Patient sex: F
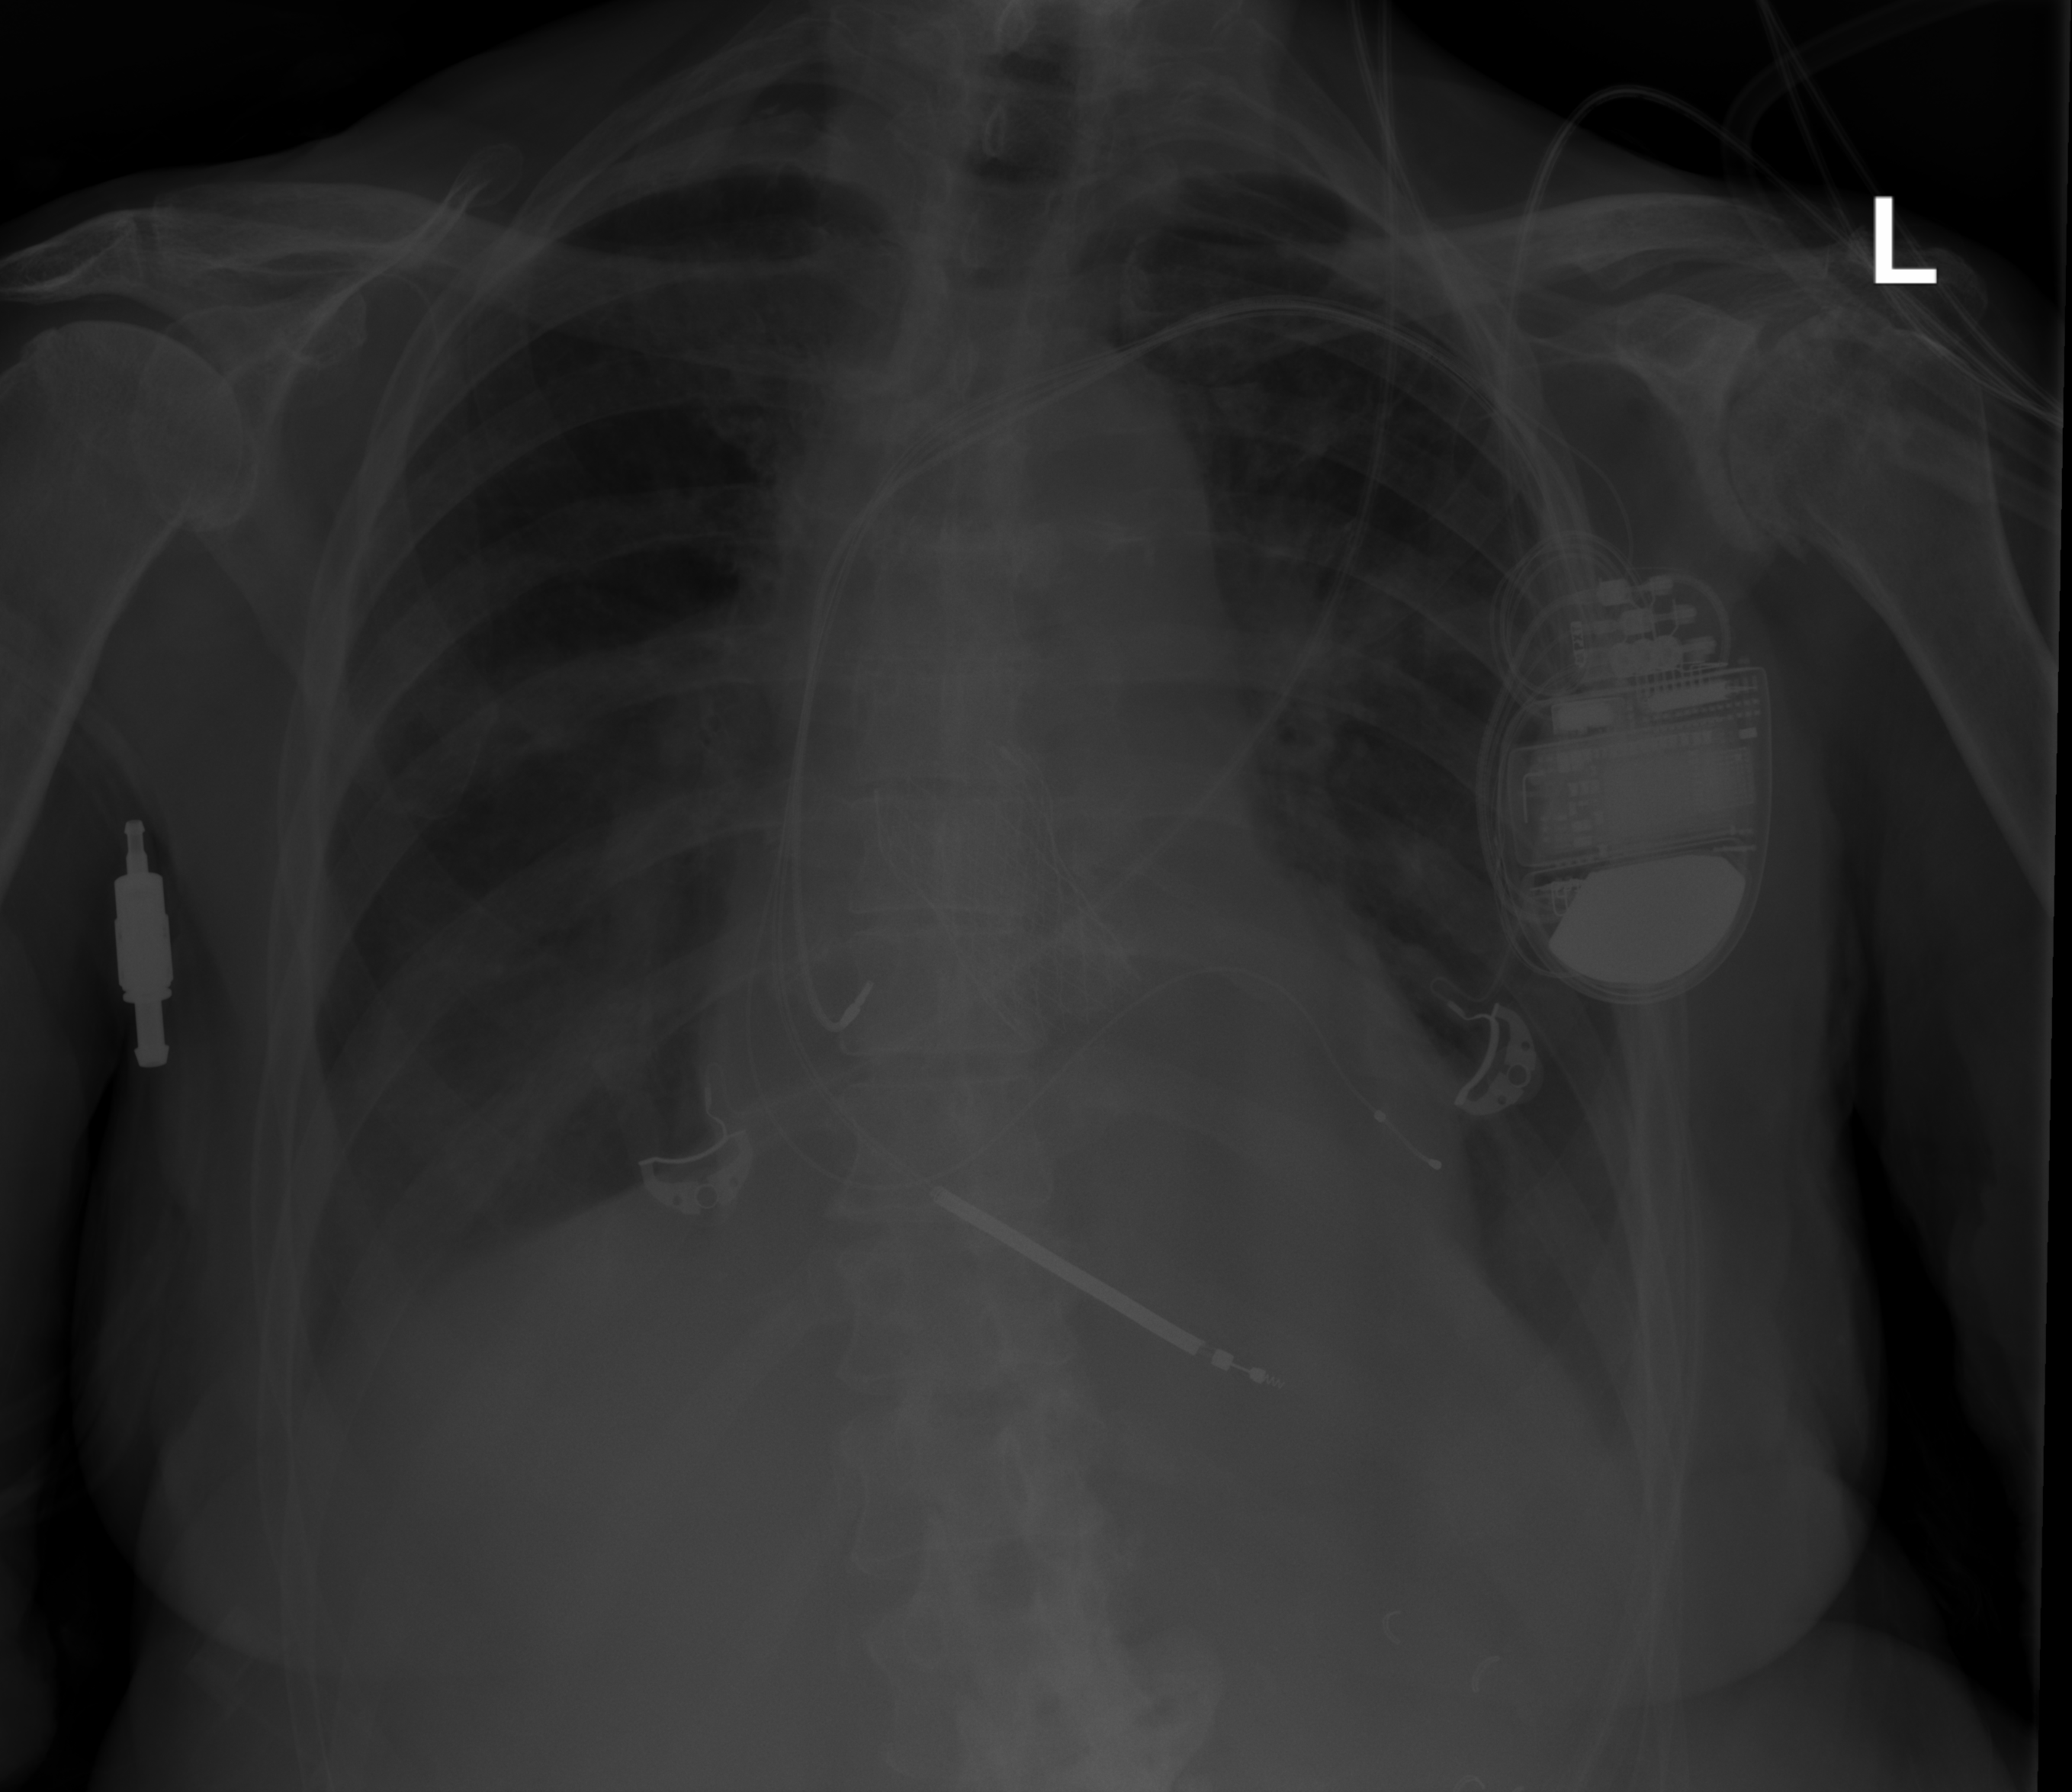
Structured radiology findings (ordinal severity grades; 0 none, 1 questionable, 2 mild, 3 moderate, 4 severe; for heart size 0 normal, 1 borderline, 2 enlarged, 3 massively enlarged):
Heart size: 0
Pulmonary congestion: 0
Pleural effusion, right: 1
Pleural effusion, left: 0
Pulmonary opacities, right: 0
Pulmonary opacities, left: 1
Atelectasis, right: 2
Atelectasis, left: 0